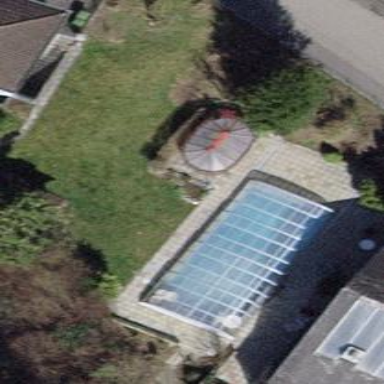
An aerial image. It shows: Swimming pool located in leisure land.